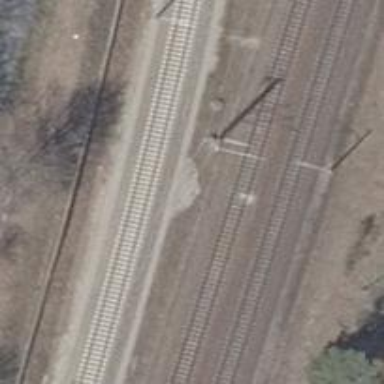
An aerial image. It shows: Railway track with contact lines for electrification.